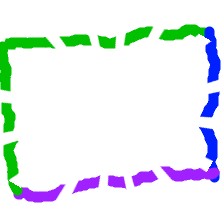
Shape: rectangle